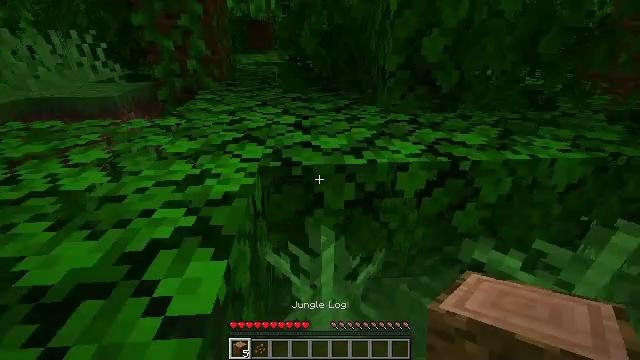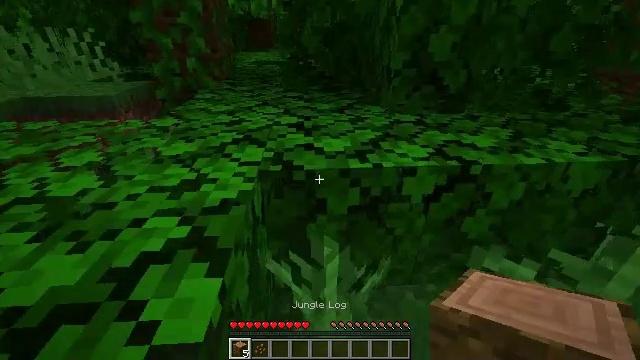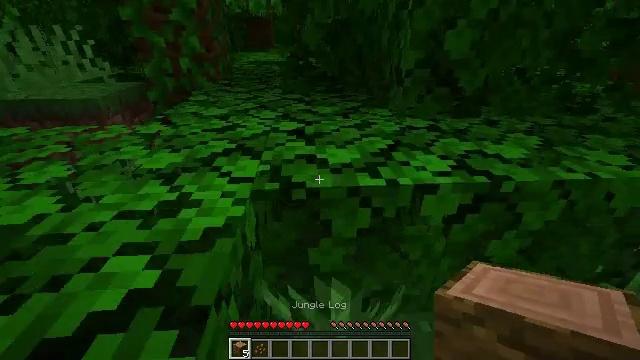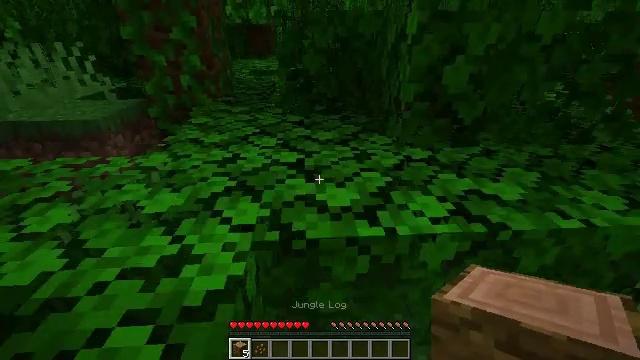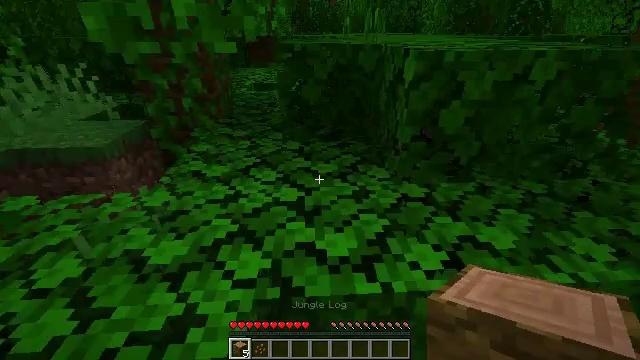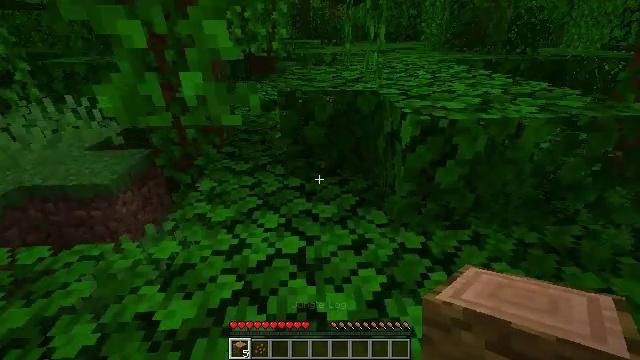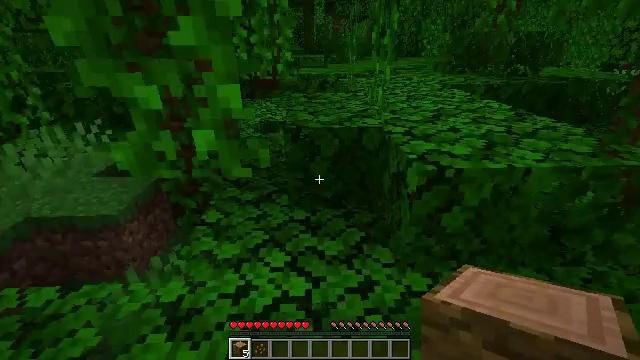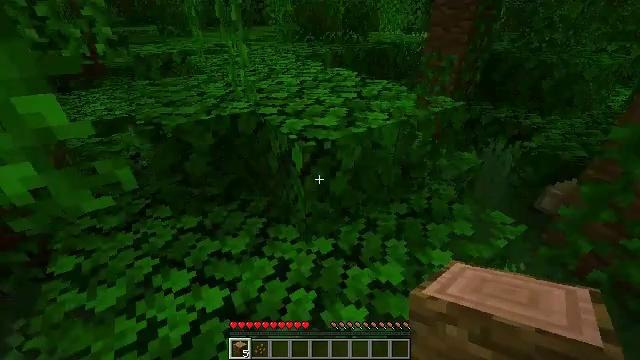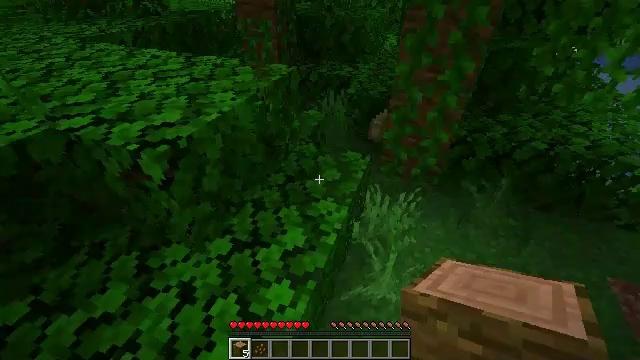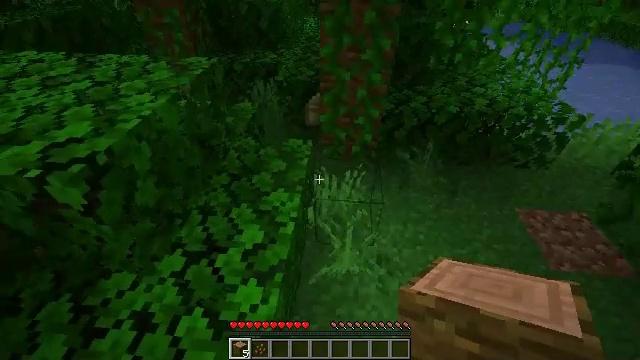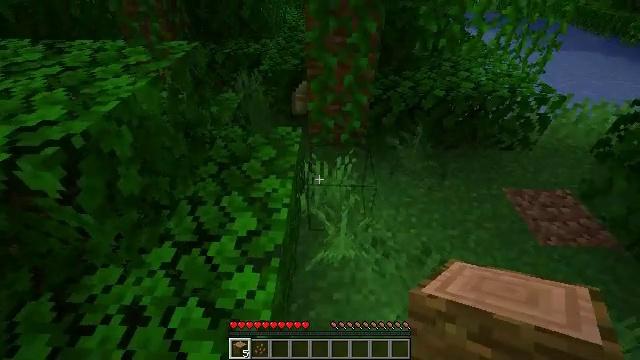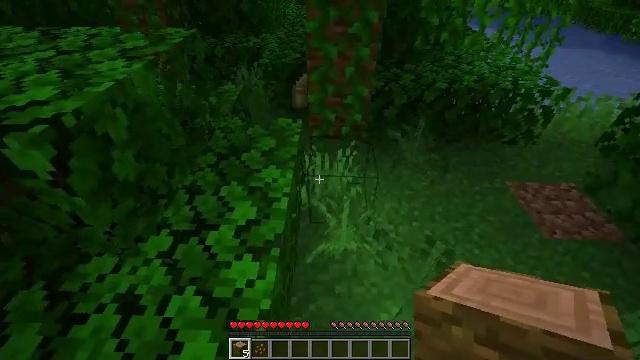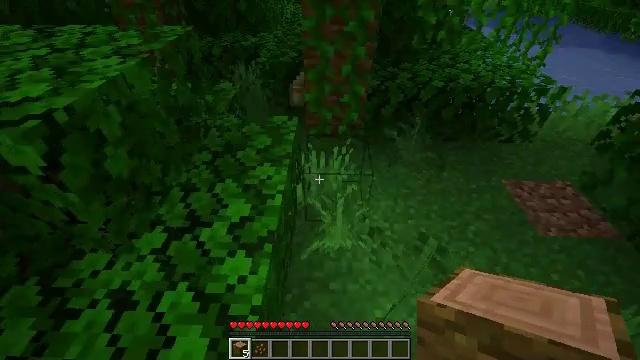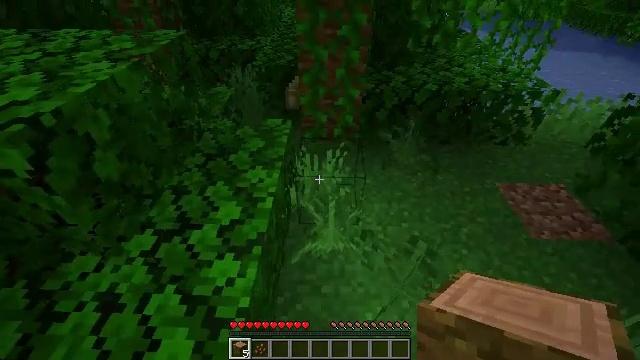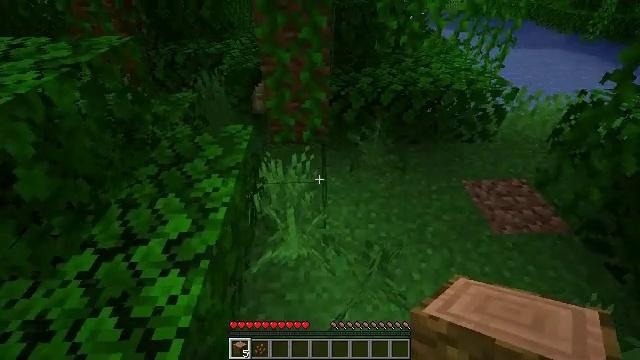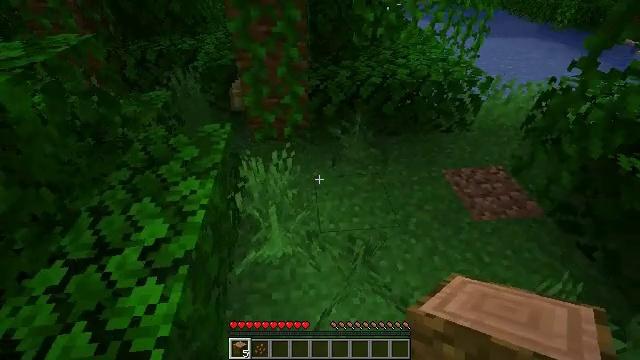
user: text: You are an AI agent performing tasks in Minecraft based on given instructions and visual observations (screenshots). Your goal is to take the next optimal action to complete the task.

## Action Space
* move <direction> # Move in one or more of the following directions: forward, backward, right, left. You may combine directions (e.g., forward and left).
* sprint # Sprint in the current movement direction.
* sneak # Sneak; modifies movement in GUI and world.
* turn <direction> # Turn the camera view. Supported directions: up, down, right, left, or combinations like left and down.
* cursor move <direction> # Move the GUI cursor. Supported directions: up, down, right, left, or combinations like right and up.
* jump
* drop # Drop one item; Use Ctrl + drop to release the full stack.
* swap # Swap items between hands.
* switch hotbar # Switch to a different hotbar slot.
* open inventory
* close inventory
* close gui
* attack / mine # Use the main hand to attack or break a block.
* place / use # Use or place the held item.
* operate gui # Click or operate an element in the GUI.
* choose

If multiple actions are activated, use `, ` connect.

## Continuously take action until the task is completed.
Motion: motion action
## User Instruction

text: Get jungle planks from jungle logs in inventory.
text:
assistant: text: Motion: move forward and move left
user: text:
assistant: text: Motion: move forward and move left
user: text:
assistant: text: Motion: move forward and move left, jump
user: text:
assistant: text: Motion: move forward and move left, jump
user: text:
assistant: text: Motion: move left, jump
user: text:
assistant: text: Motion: move left, turn up
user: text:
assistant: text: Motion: move left, turn right and down
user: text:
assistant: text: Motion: move right, turn right and down
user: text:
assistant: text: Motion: move right, turn right and down
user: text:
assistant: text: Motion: move right, turn right
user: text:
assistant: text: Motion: move right
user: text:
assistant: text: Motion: move right
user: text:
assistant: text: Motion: move right
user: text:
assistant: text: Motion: move forward and move right, turn right
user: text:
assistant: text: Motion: move forward and move right, turn right and down
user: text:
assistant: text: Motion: move forward and move right, turn right and down
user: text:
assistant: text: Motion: move forward, turn right and down
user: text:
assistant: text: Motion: move forward, turn right and down
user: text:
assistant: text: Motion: move forward, turn right and down
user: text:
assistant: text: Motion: turn right
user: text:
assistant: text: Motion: no_op
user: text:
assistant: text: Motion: turn right
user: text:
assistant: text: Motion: turn right
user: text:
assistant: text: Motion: no_op
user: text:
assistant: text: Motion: no_op
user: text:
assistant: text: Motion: no_op
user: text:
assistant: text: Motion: no_op
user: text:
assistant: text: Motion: turn left and up
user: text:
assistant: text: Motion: turn left and up
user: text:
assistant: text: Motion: no_op